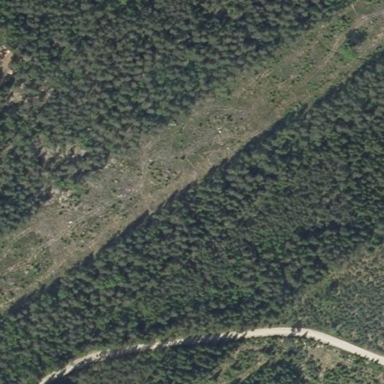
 likely man-made clearing in the landscape."